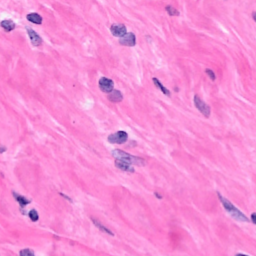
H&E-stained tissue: Breast